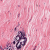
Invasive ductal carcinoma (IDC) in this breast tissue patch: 0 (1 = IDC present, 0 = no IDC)